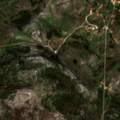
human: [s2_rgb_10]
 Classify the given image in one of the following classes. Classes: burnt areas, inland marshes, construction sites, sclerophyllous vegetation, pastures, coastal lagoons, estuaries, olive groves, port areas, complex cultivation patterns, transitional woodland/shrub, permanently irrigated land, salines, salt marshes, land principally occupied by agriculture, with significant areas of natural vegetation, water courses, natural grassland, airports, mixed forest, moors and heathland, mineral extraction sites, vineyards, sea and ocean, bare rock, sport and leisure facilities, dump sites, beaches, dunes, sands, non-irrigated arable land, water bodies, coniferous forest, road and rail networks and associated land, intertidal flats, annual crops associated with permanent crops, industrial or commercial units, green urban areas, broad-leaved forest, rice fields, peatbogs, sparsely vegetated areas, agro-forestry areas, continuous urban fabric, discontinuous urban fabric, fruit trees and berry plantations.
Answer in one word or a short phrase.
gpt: olive groves, complex cultivation patterns, land principally occupied by agriculture, with significant areas of natural vegetation, sclerophyllous vegetation